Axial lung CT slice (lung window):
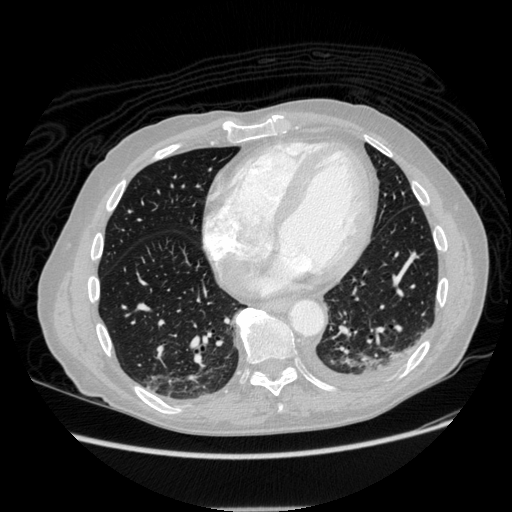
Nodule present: no